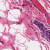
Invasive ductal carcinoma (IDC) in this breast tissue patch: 0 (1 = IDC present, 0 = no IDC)